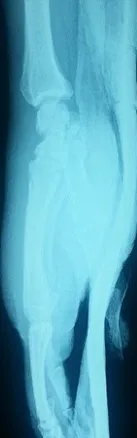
Lateral. View.
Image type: radiology (x_ray)